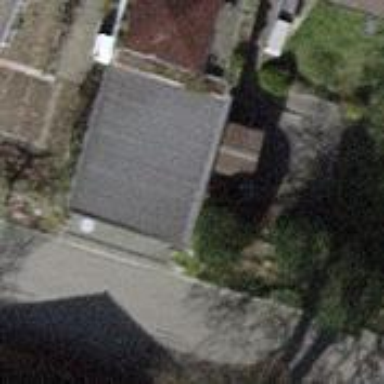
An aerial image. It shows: View of roof of building.